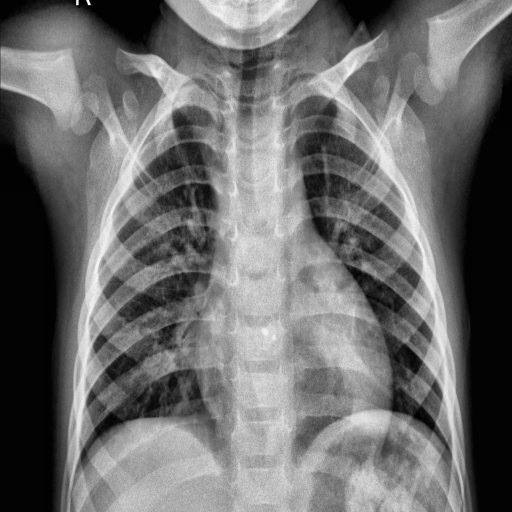
Finding: PNEUMONIA